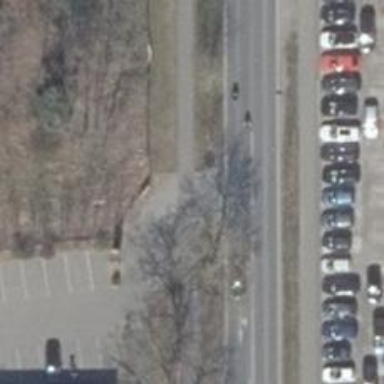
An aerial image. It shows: Paved parking aisle serving as service road.